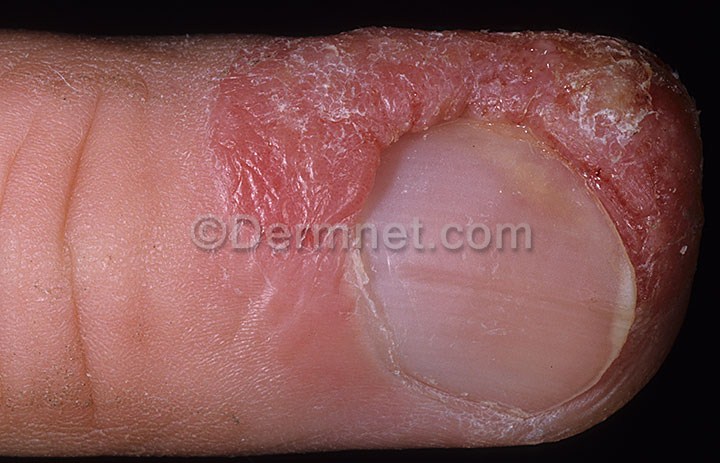
Disease: Eczema Photos